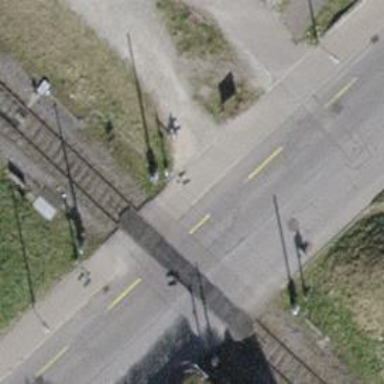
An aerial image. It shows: Railway crossing with traffic signals. The crossing features double half barriers.